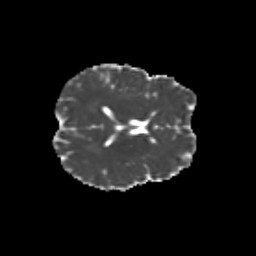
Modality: MD
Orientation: axial
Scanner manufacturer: siemens
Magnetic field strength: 3 T
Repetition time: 9.2 s
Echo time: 0.084 s